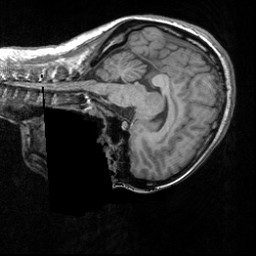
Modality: T1w
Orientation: sagittal
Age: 23
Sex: female
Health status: healthy
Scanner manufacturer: siemens
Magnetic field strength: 3 T
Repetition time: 1.9 s
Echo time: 0.00252 s